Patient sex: M
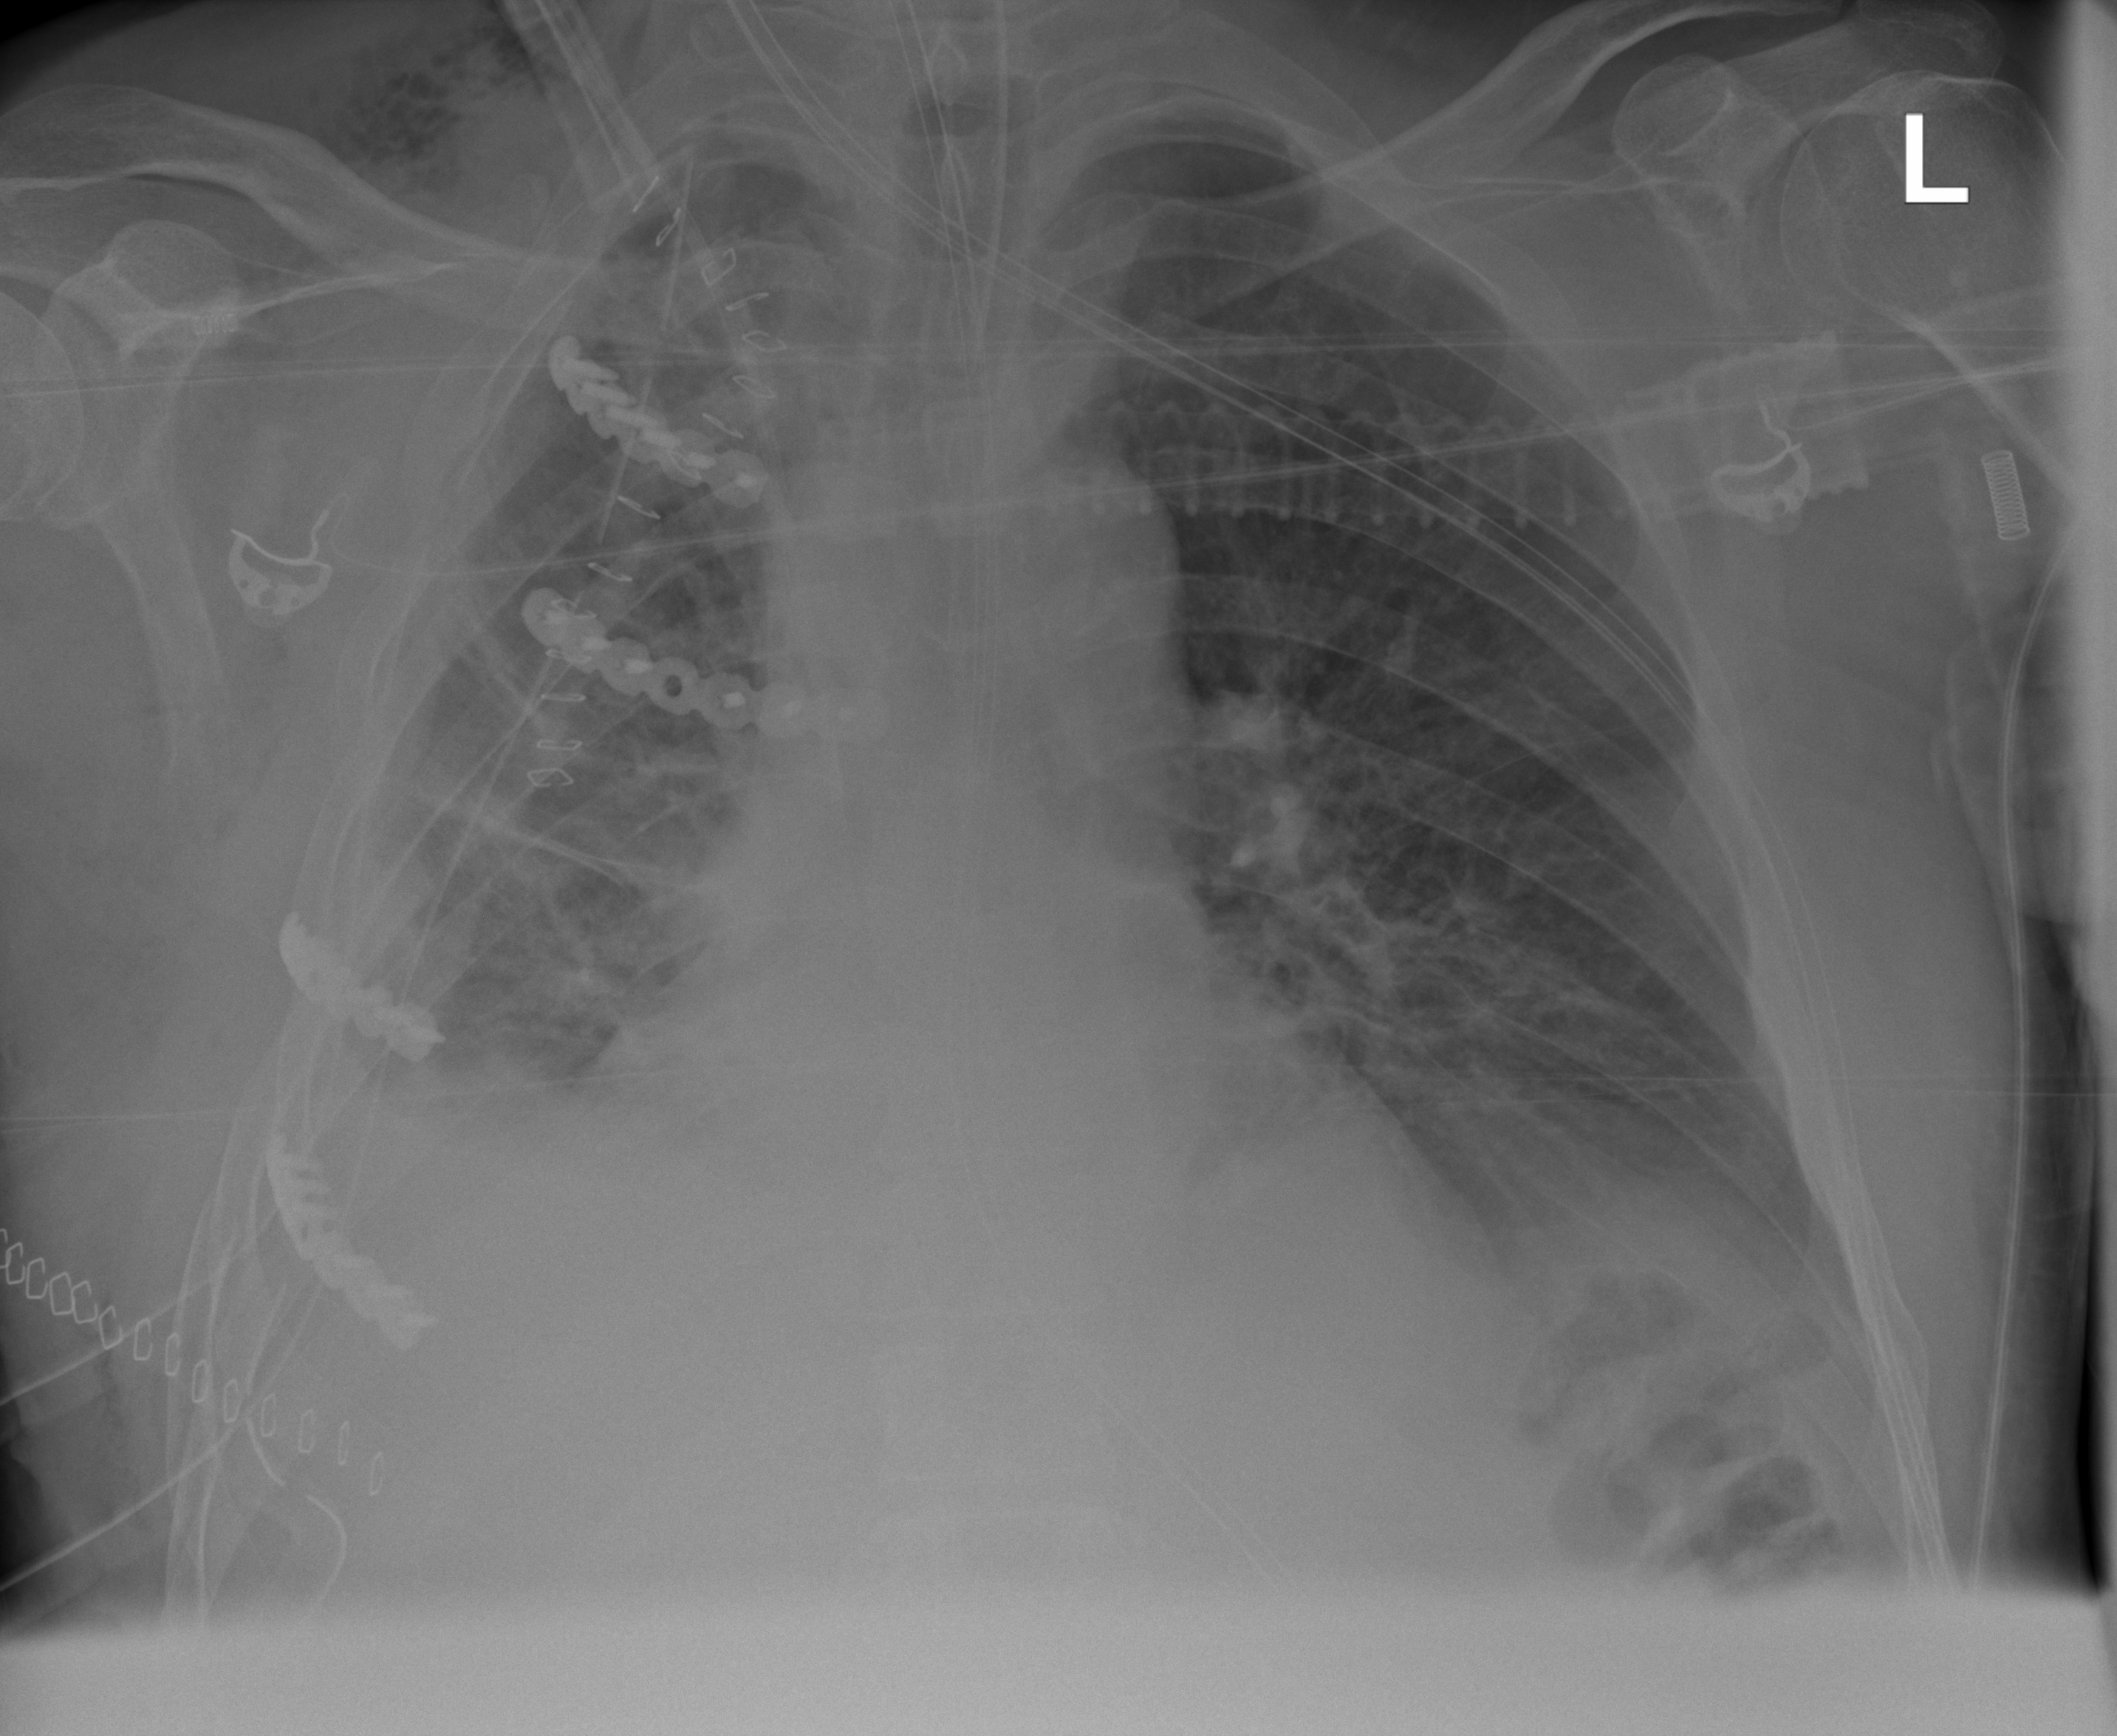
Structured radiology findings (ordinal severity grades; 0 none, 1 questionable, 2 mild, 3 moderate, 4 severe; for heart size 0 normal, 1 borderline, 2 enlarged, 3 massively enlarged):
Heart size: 2
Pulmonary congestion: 0
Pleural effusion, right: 3
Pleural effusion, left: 2
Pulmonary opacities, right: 2
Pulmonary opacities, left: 0
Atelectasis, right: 3
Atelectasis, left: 0